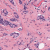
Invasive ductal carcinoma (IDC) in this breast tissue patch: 1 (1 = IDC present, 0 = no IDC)